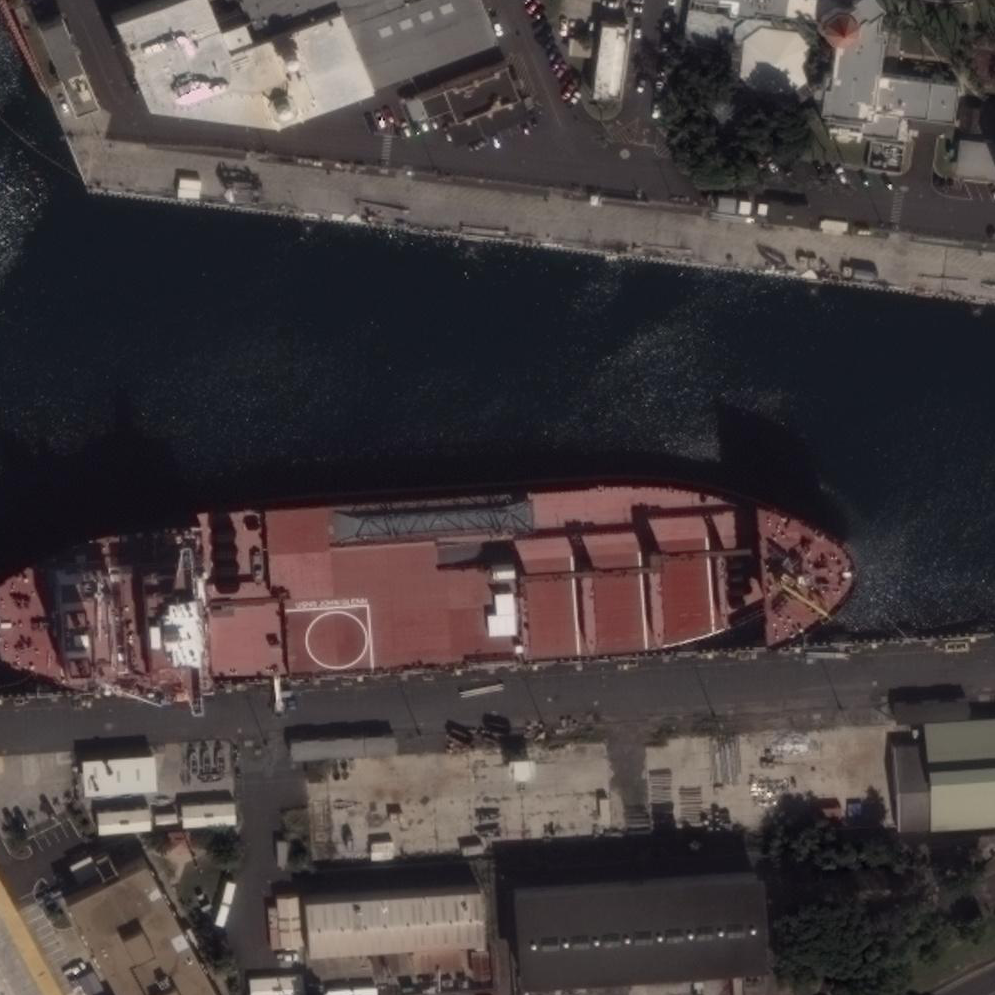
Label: Cargo_ship